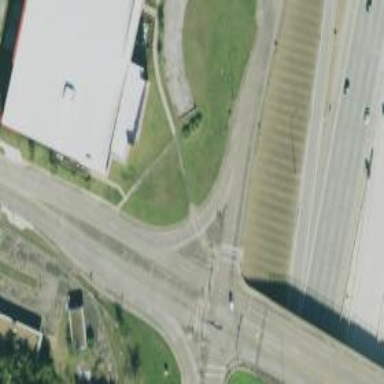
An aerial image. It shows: Secondary link road.